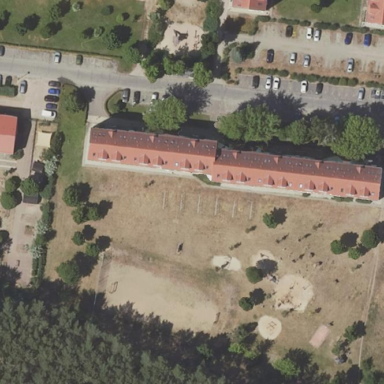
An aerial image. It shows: Unpaved playground area with playground theme.